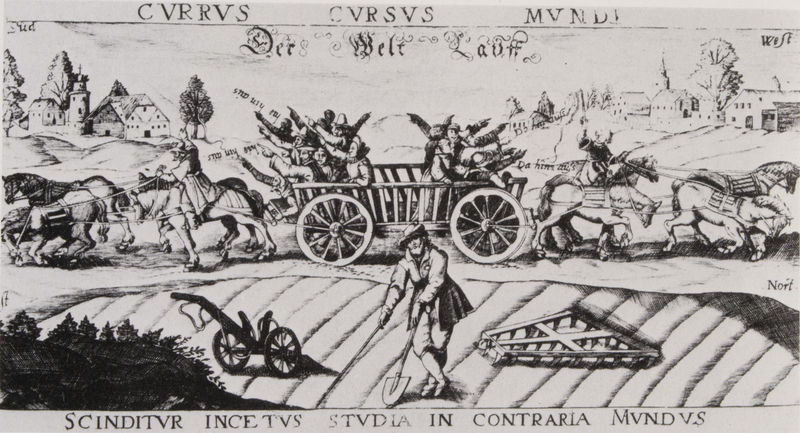
Titel: Der Welt Lauff
Künstler: Peter (zugeschr.) Isselburg
Standort: Wolfenbüttel
Institution: Herzog August Bibliothek
Schlagwörter: baum, berg, himmel, mann, schatten, weiß, bäume, landschaft, menschen, stadt, grau, holz, licht, männer, schwarz, skizze, strasse, zeichnung, dach, haus, weg, wiese, fest, arme, gesten, hände, spiegel, feld, häuser, hügel, mühle, natur, busch, büsche, gebüsch, kirche, pfad, sträucher, land, wald, arbeit, bauern, karren, pferd, pferde, reiter, räder, turm, engel, deutschland, sattel, zaumzeug, zügel, holzschnitt, schrift, sommer, papier, ort, acker, ernte, dorf, dächer, grafik, graphik, bauernhof, kutsche, speichen, ziehen, arbeiter, rad, wagen, tannen, karikatur, inschrift, streifen, deutsch, bretter, zeigen, bauer, kirchen, spiel, kanone, türme, druck, stich, titel, kupfer, illustration, schwarzweiß, streit, text, waffen, beschriftung, entgegengesetzt, stiefel, schimmel, hufen, gespann, pflug, welt, druch, schaufel, spaten, altdeutsch, waagen, beide, west, dörfer, latein, lateinisch, typo, richtungen, gegensatz, rechen, münner, sähen, geräte, speiche, aussaat, egge, pfug, plug, karen, döfer, ackerwerkzeug, cursus, der welt lauf, der wlt lauff, fer welt lauff, lauff, leterwagen, norit, weltenlauf